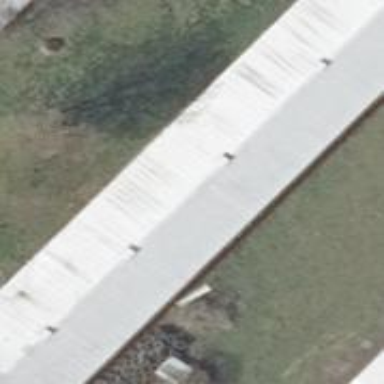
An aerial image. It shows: Gabled roof on farm auxiliary building.